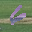
Label: 6